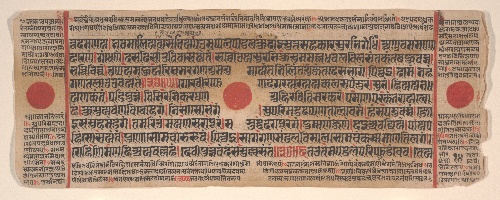
Artist: Bhadrabahu
Artist bio: Indian, died ca. 356 BCE
Date: 15th century
Object type: Folio
Classification: Paintings
Medium: Ink, opaque watercolor, and gold on paper
Culture: India (Gujarat)
Dimensions: (Average size .1–.71): 4 1/2 x 11 3/8 in. (11.4 x 28.9 cm)
Department: Asian Art
Credit line: Bequest of Cora Timken Burnett, 1956
Accession year: 1957
Repository: Metropolitan Museum of Art, New York, NY